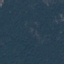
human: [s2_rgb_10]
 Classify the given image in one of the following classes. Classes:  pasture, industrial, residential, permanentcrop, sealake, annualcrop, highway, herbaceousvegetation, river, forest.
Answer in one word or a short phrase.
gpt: Forest